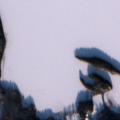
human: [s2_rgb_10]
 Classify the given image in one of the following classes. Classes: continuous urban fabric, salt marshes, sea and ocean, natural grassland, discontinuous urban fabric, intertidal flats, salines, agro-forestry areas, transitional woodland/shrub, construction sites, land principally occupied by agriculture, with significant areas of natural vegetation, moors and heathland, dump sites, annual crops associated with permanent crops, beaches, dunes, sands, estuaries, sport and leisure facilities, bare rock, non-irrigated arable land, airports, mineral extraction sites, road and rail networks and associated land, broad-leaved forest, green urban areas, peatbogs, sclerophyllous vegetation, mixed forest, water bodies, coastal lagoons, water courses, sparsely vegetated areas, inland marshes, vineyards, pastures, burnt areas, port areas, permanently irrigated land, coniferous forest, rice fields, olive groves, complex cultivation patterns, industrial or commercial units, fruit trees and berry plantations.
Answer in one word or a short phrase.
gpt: broad-leaved forest, coniferous forest, mixed forest, water bodies